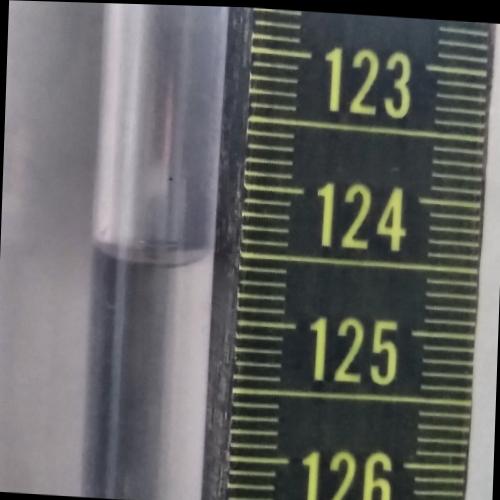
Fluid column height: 124.6 cm